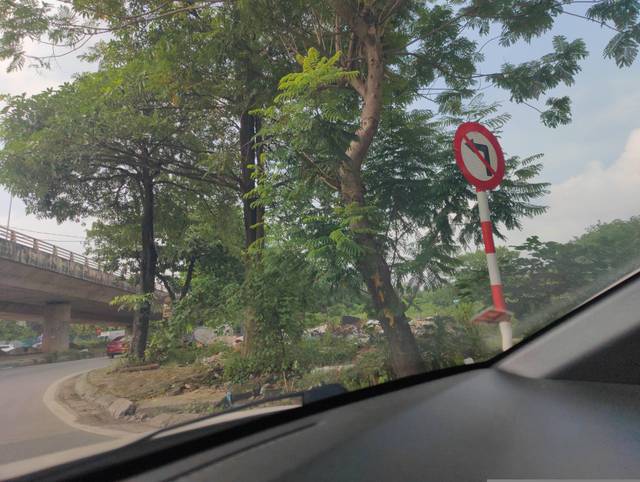
Region: Vietnam
Coordinates: 21.002, 105.782